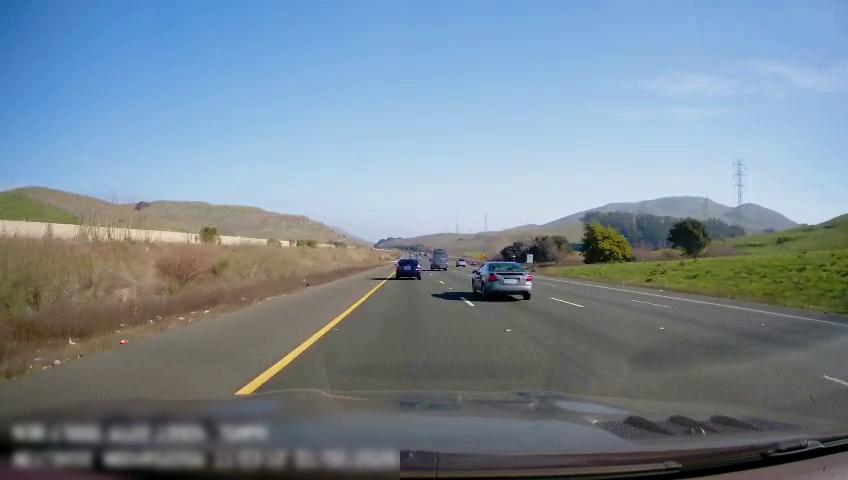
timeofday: Day
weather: Sunny
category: Drivable Space
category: Vehicles | Car
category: Vehicles | Car
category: Vehicles | Van
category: Vehicles | Car
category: Lanes | Alternate Lane
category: Lanes | Alternate Lane
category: Lanes | Alternate Lane
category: Lanes | Current Lane
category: Lanes | Alternate Lane
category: Traffic | Signs